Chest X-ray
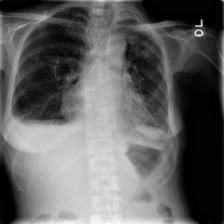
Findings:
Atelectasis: negative
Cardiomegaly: negative
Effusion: positive
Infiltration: negative
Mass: negative
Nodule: negative
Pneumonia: negative
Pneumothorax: negative
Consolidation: negative
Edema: negative
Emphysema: negative
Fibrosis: negative
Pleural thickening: negative
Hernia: negative